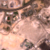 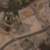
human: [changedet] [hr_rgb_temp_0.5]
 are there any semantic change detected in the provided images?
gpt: A big road was edified.